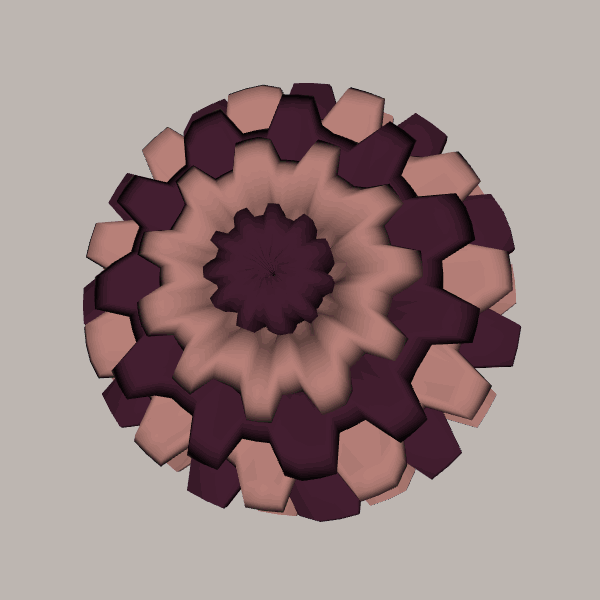
Background: light